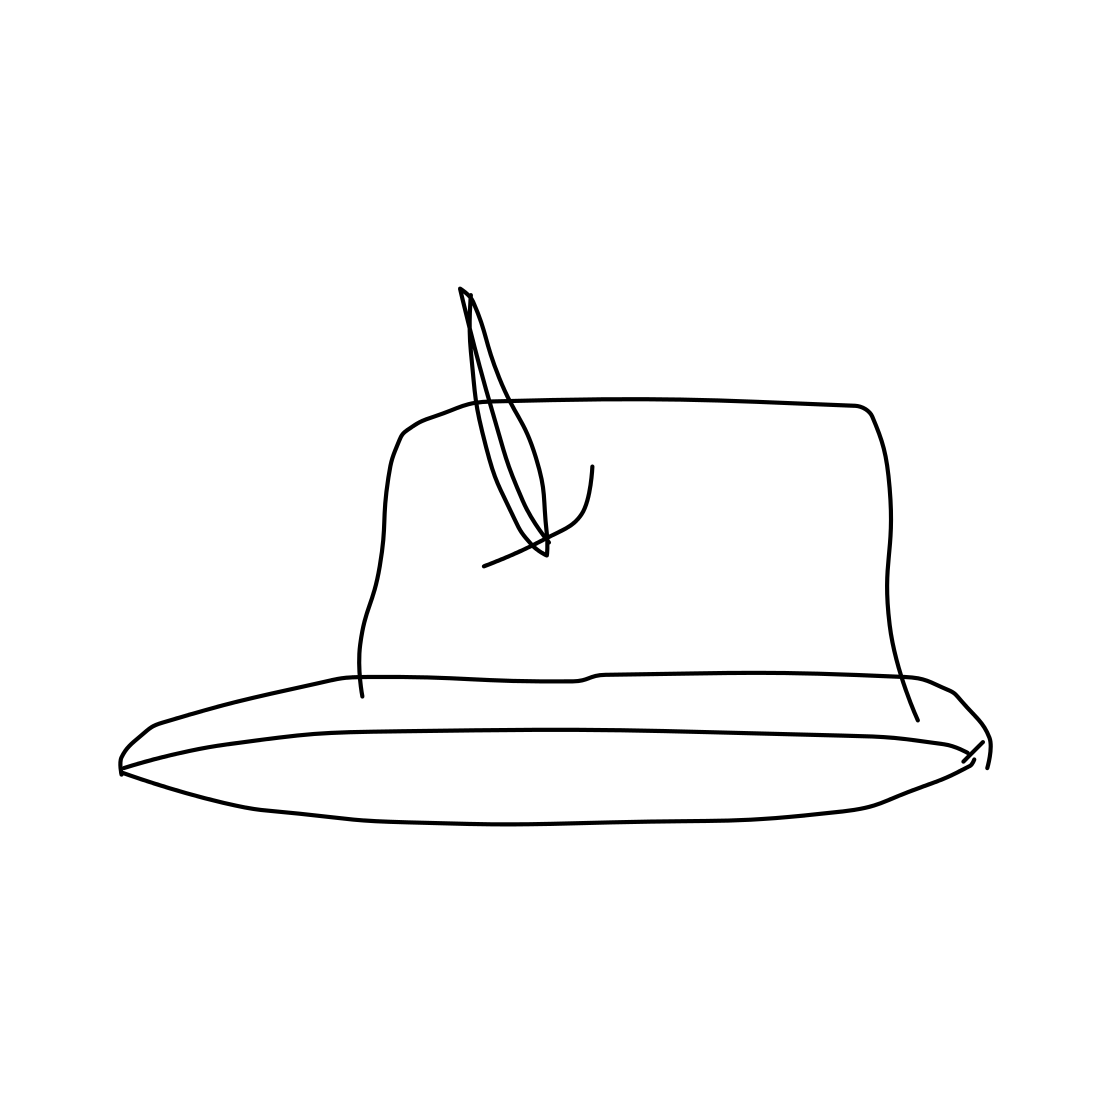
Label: hat